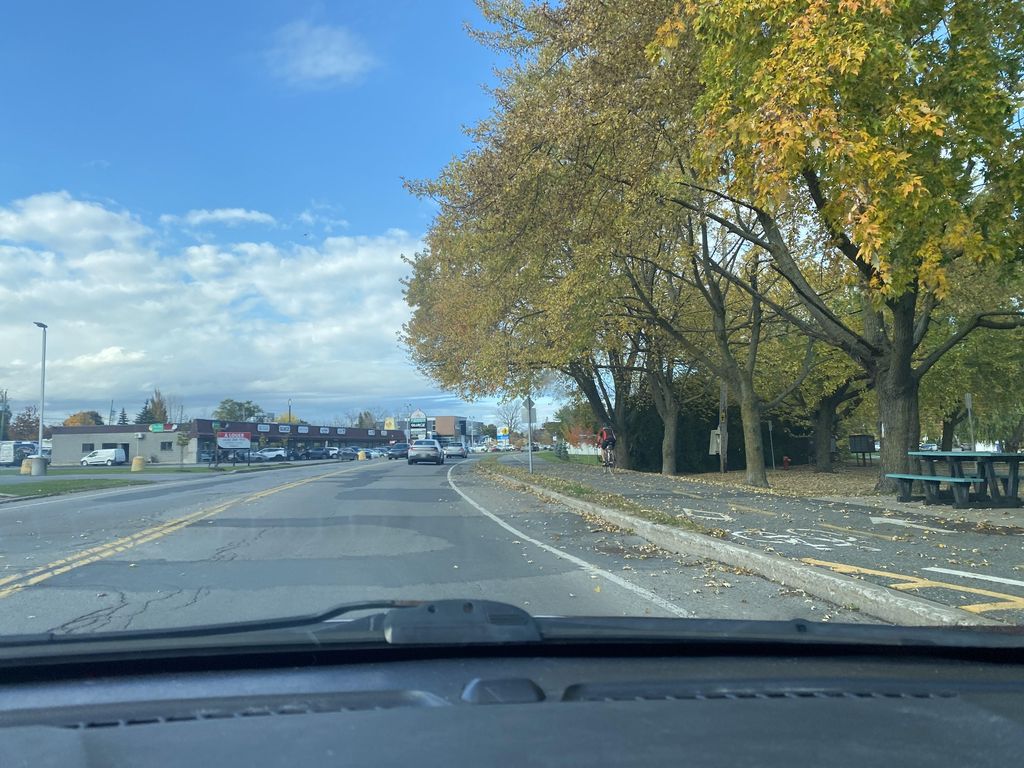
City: montreal